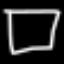
Label: square